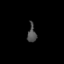
Tissue: prostate
Cell type: Myeloid cells
Senescence score: 0.7636
Nuclear area (px): 151
Mean DAPI intensity: 75.325